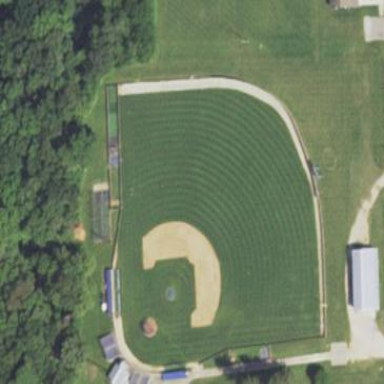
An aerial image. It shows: Baseball pitch for leisure land activities.